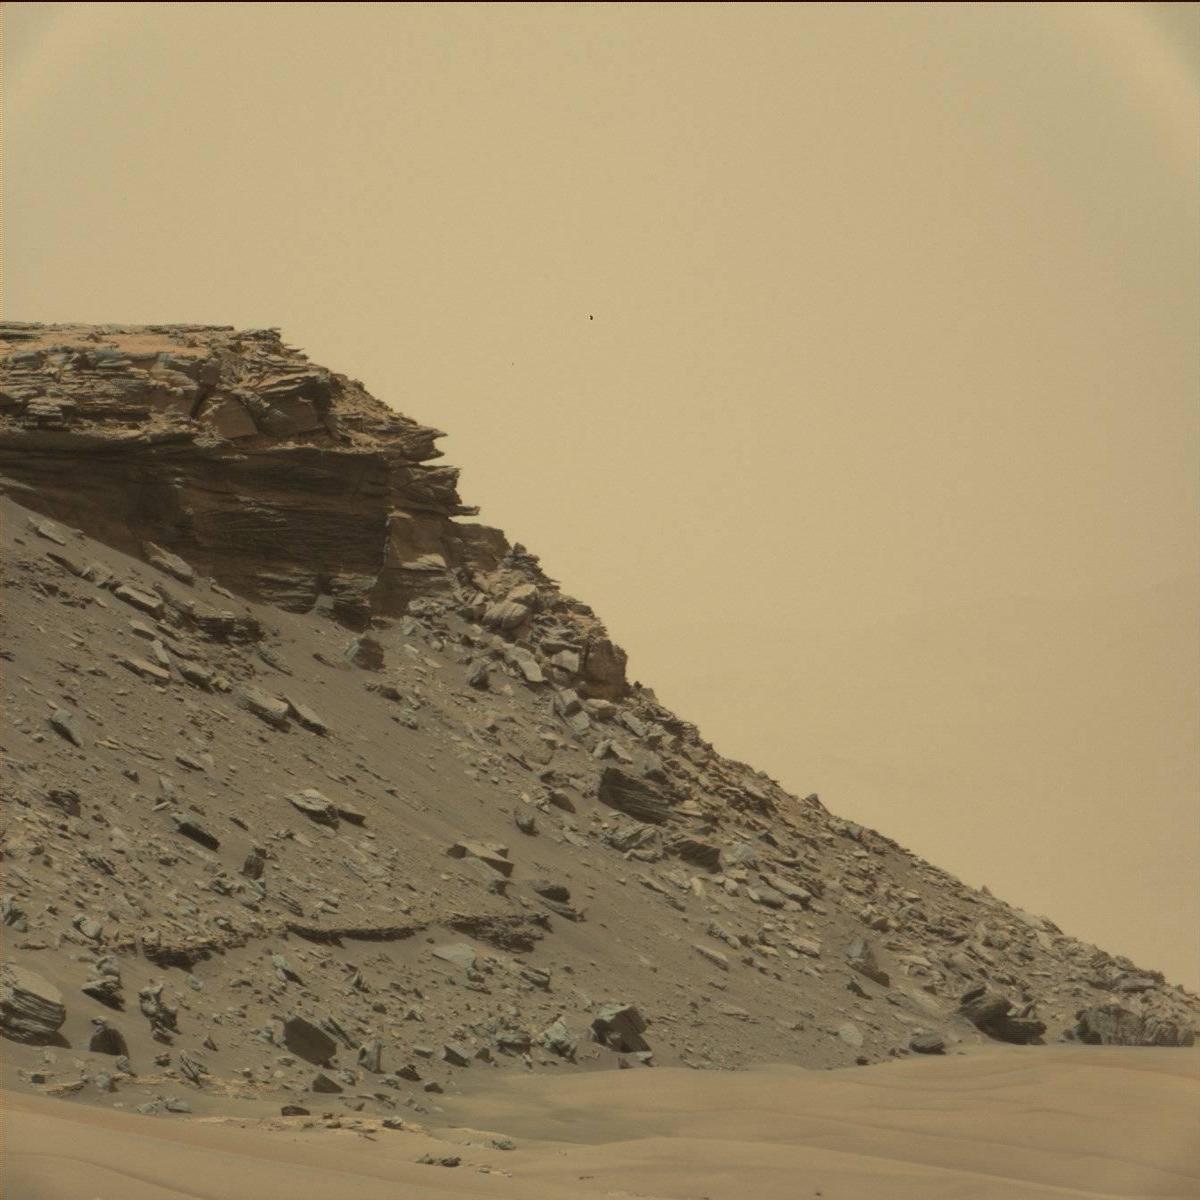
Terrain classes present: Bedrock, Sand / Soil, Sky